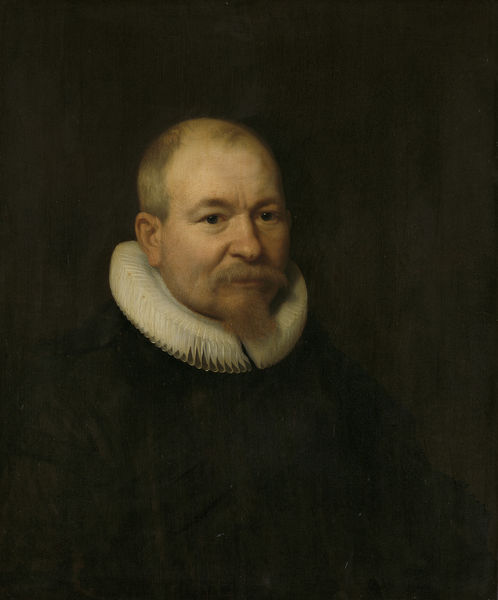
Titel: Samuel van Lansbergen (gest. 1669). Remonstrants predikant te Rotterdam
Künstler: Bartholomeus van der Helst
Standort: Amsterdam
Institution: Rijksmuseum
Schlagwörter: mann, weiß, nase, ohr, schwarz, alt, bart, augen, gesicht, kragen, rembrandt, halskrause, niederlande, portrait, porträt, gewand, haare, wangen, glatze, malerisch, pastor, sunkel, kröse, kleriker, kontrastreich, schwarz gewand, brauenase